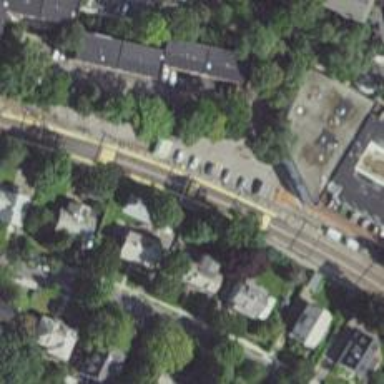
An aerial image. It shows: Railway crossing.